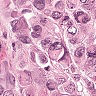
Metastatic tissue present: yes